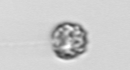
Label: coccolithophorid